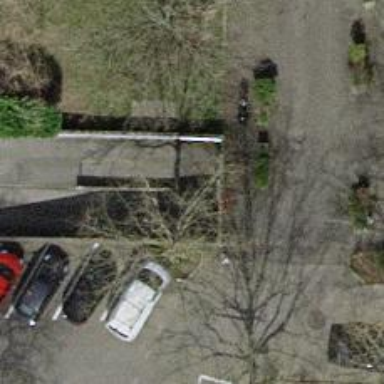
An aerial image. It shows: Driveway tunnel under the road.